Field crop: maize
Growth stage: 2
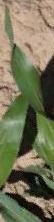
Species: maize